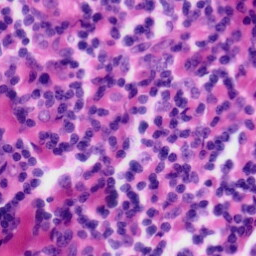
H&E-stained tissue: Tonsil